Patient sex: M
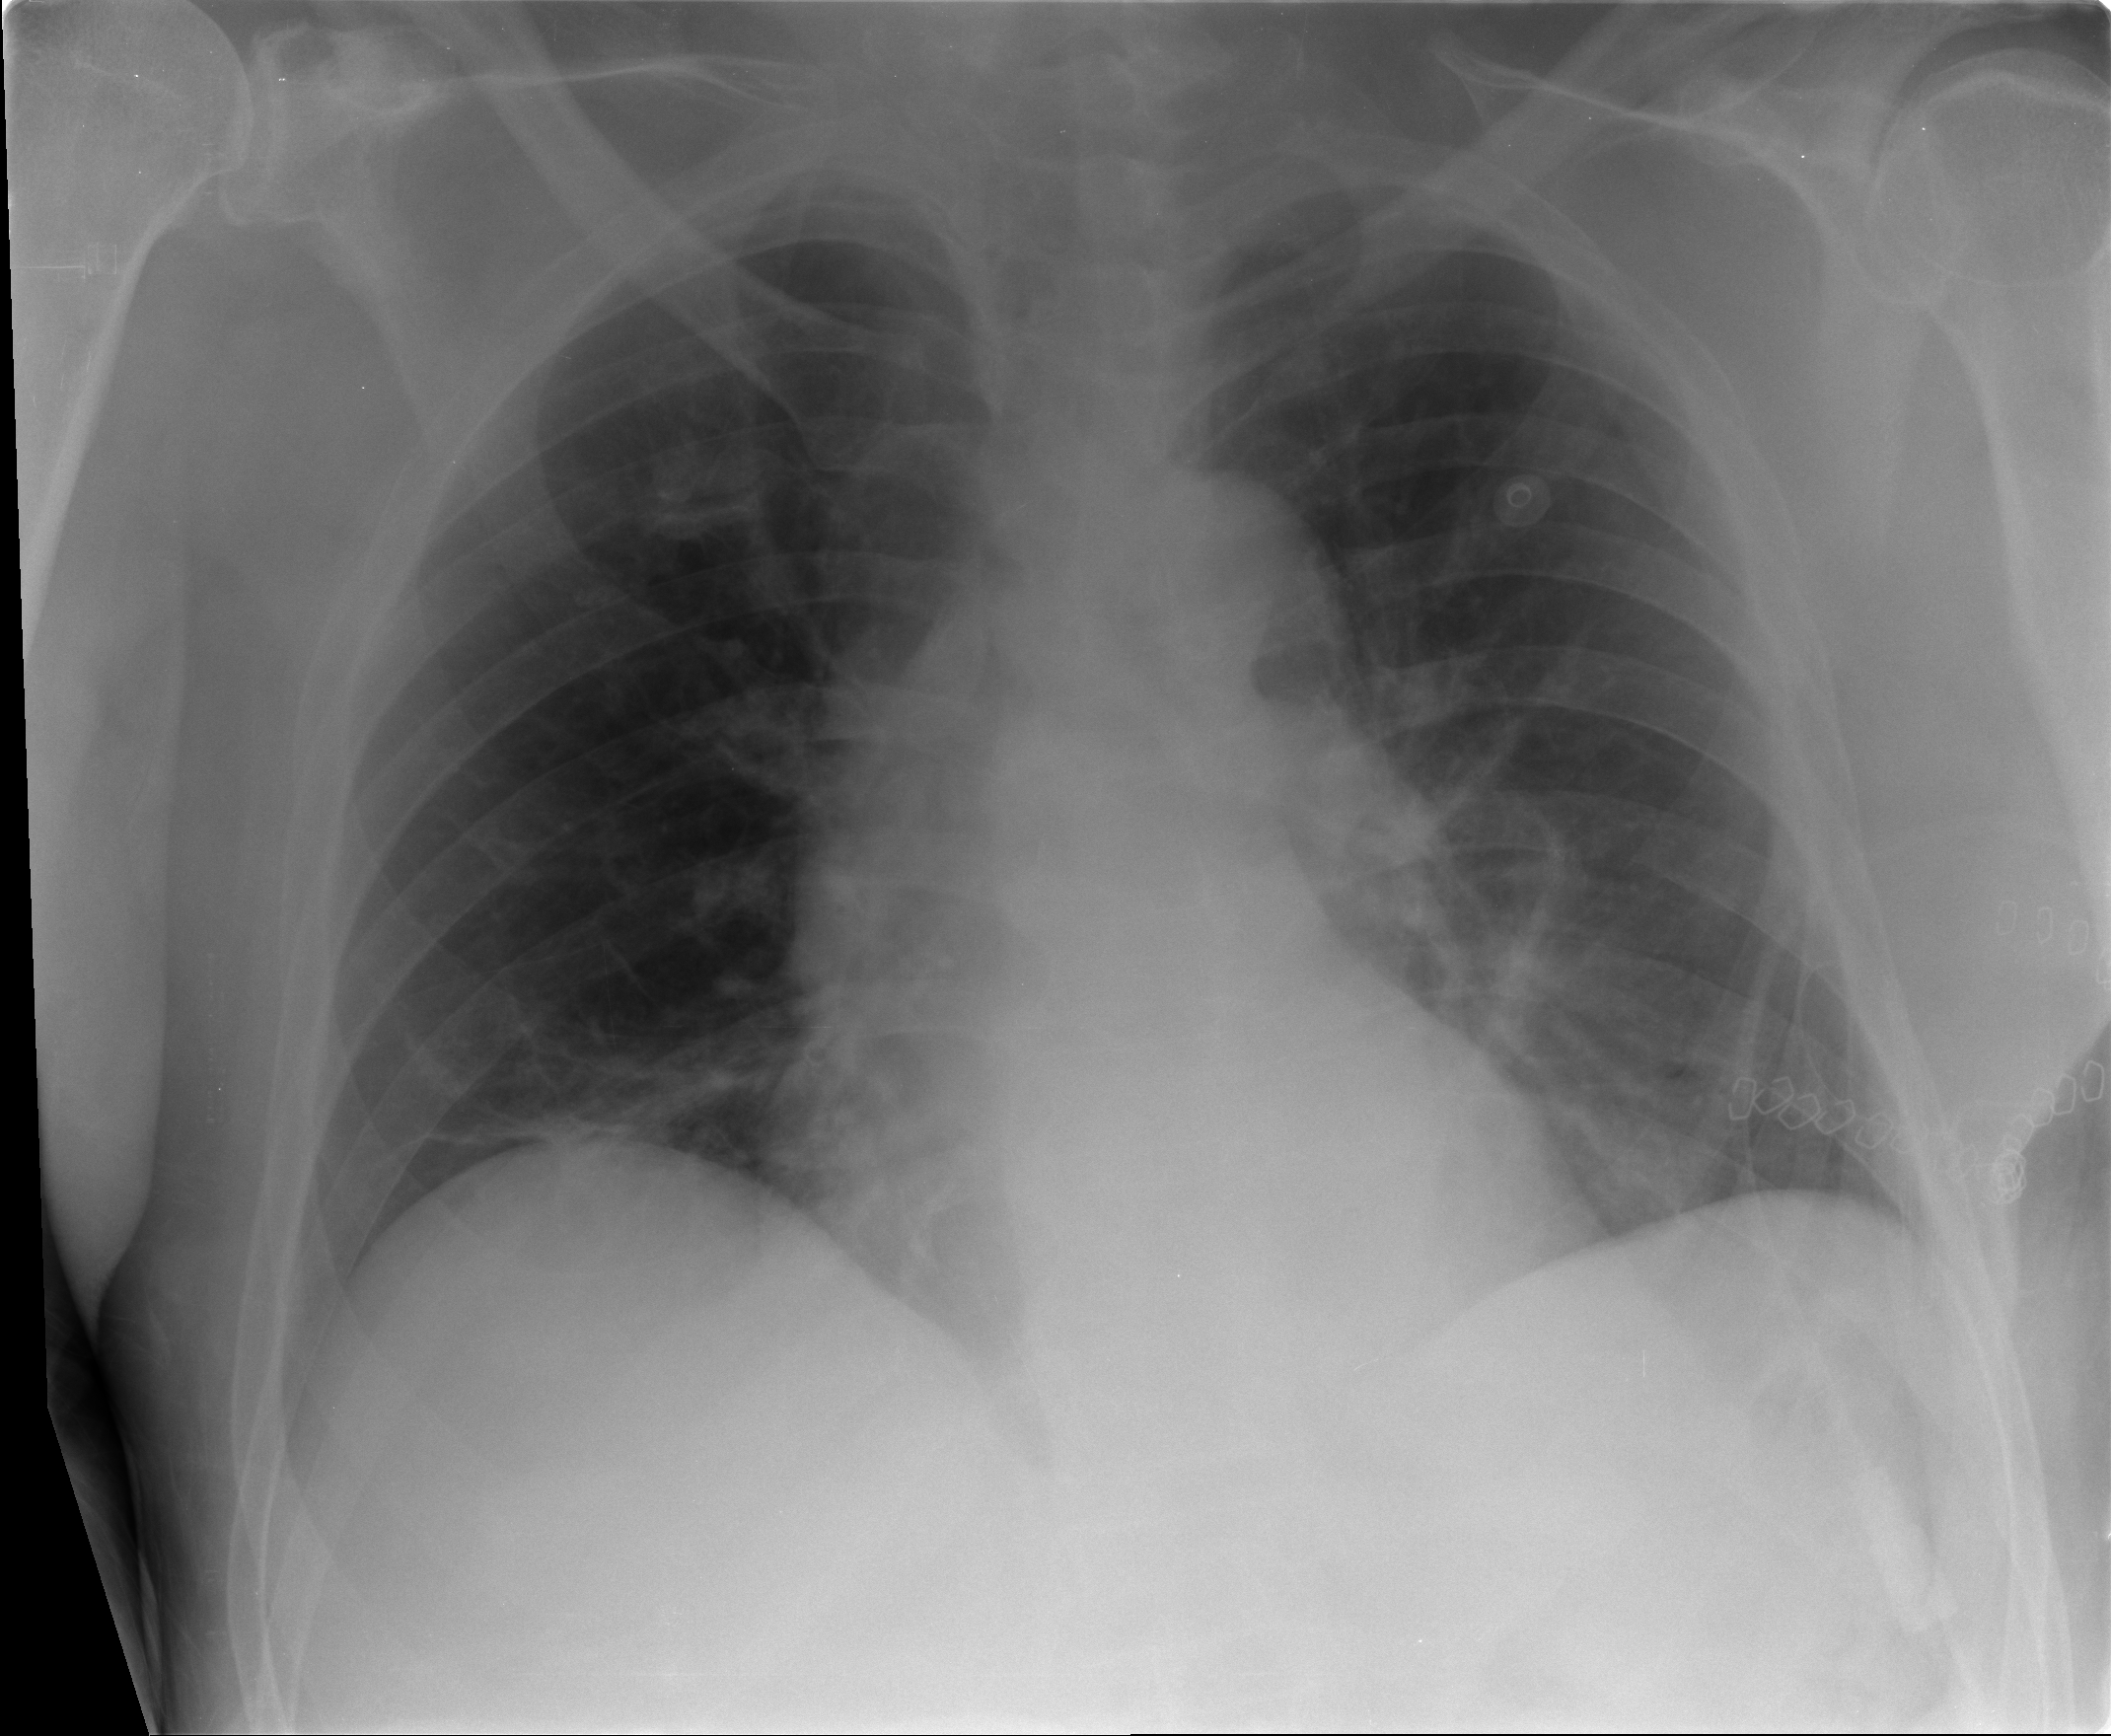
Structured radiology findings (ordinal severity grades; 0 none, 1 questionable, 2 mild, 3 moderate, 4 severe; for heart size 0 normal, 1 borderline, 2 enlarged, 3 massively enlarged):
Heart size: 0
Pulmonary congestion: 0
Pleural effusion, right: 0
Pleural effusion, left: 0
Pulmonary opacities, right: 0
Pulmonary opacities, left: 0
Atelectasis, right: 2
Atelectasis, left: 2